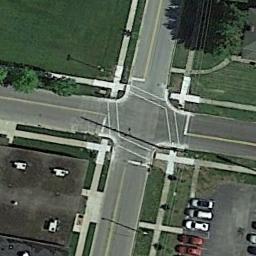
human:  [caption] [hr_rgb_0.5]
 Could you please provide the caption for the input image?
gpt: There are large lawns and some trees around the intersection, And many cars are parked in the open space by the intersection .

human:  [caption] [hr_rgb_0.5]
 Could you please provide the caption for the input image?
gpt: There are lots of cars in the open space near the intersection .

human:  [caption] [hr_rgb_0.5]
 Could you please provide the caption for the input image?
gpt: An intersection without cars is between some buildings and green areas .

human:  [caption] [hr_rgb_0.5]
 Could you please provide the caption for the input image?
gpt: There aren't many cars at the intersection .

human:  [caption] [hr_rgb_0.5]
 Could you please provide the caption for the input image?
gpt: An intersection beside two green lawns and a black building .